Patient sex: M
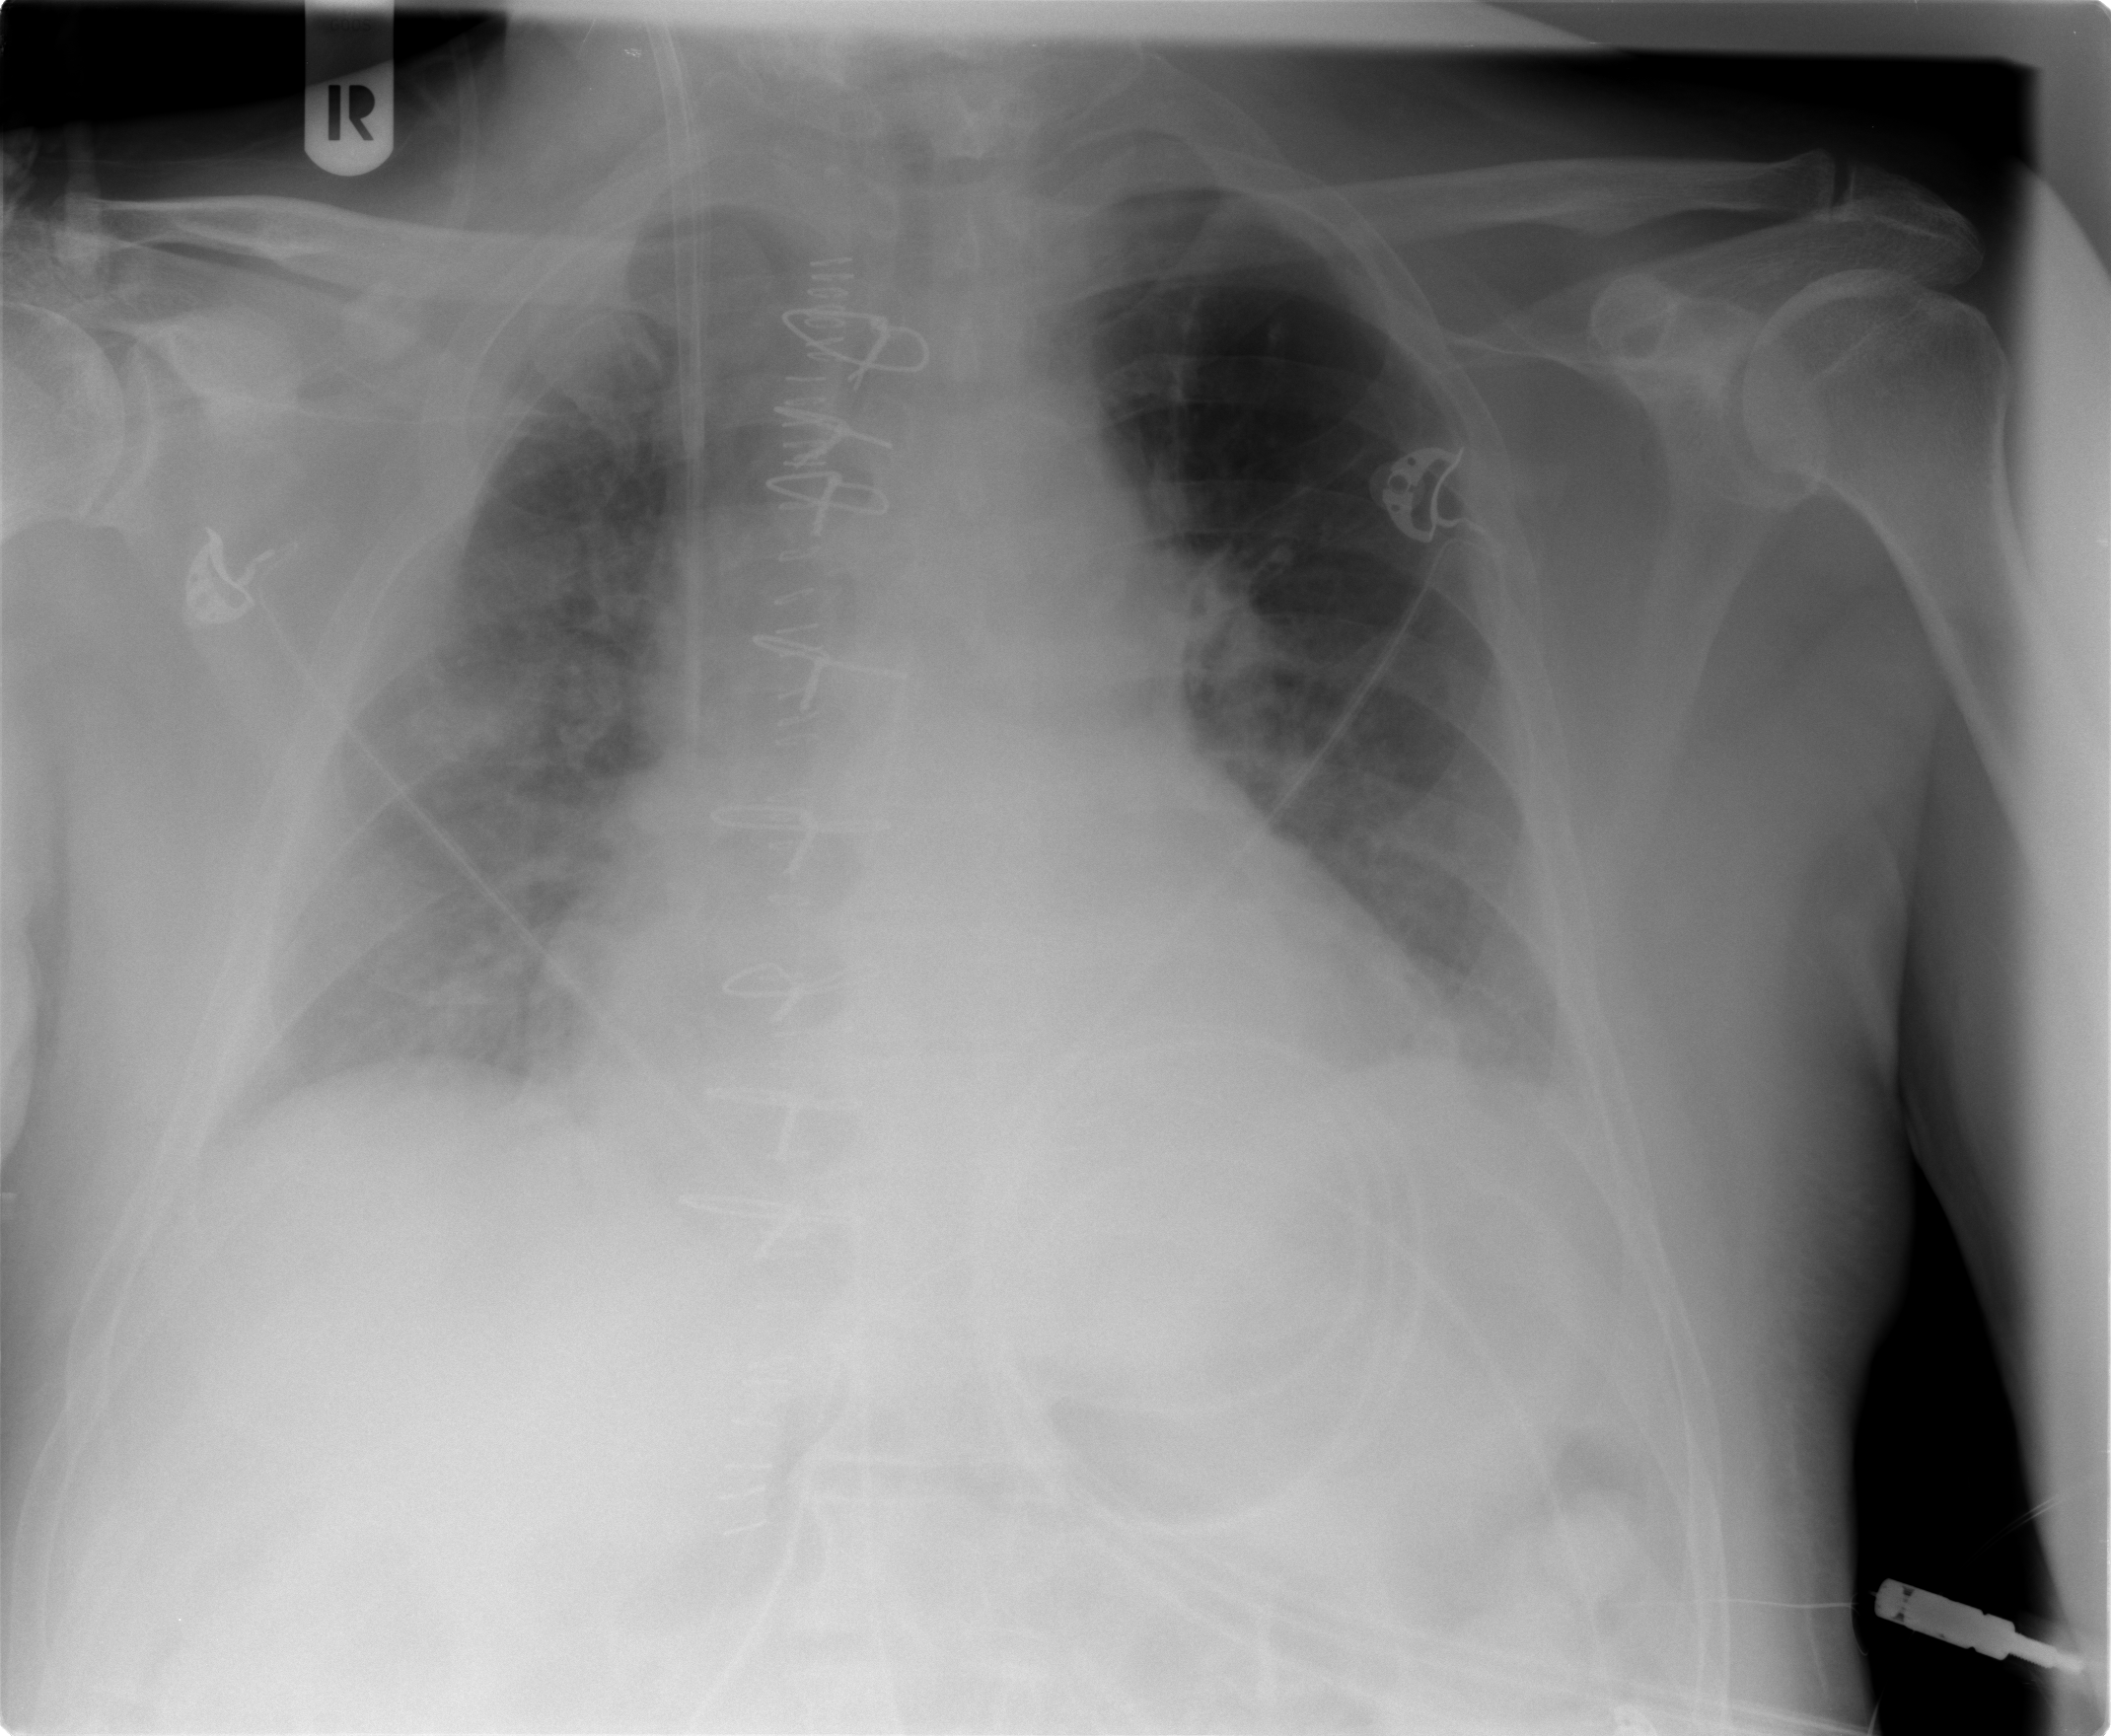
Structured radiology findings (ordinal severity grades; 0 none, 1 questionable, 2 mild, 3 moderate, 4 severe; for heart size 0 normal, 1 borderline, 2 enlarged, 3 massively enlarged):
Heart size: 2
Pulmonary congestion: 2
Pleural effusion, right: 2
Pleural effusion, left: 2
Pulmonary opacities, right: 0
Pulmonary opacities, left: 0
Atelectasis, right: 1
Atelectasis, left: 1